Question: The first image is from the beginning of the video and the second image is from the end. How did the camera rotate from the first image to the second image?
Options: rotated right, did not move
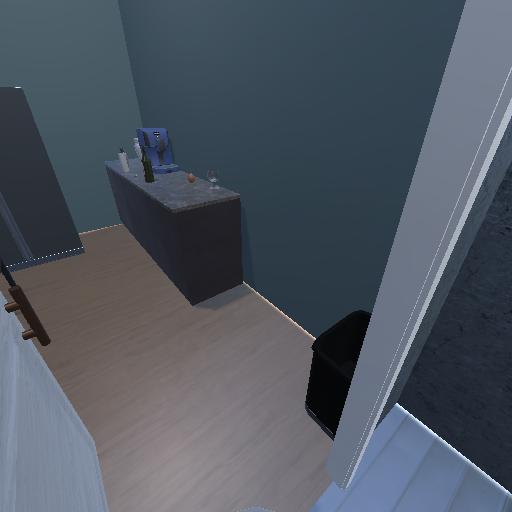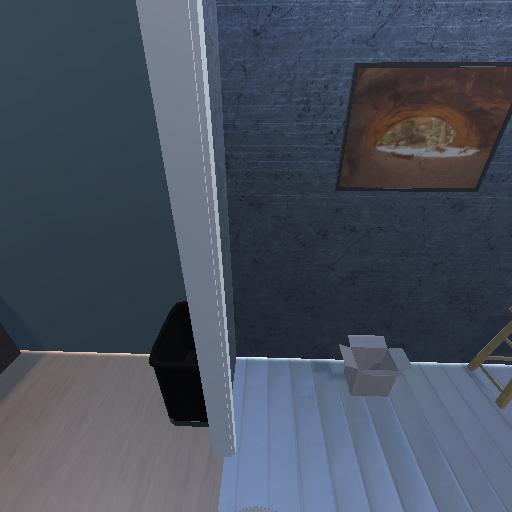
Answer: rotated right